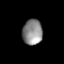
Tissue: lung
Cell type: Myeloid cells
Senescence score: 0.237
Nuclear area (px): 496
Mean DAPI intensity: 138.444